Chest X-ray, AP view. Patient: 39 years old, sex M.
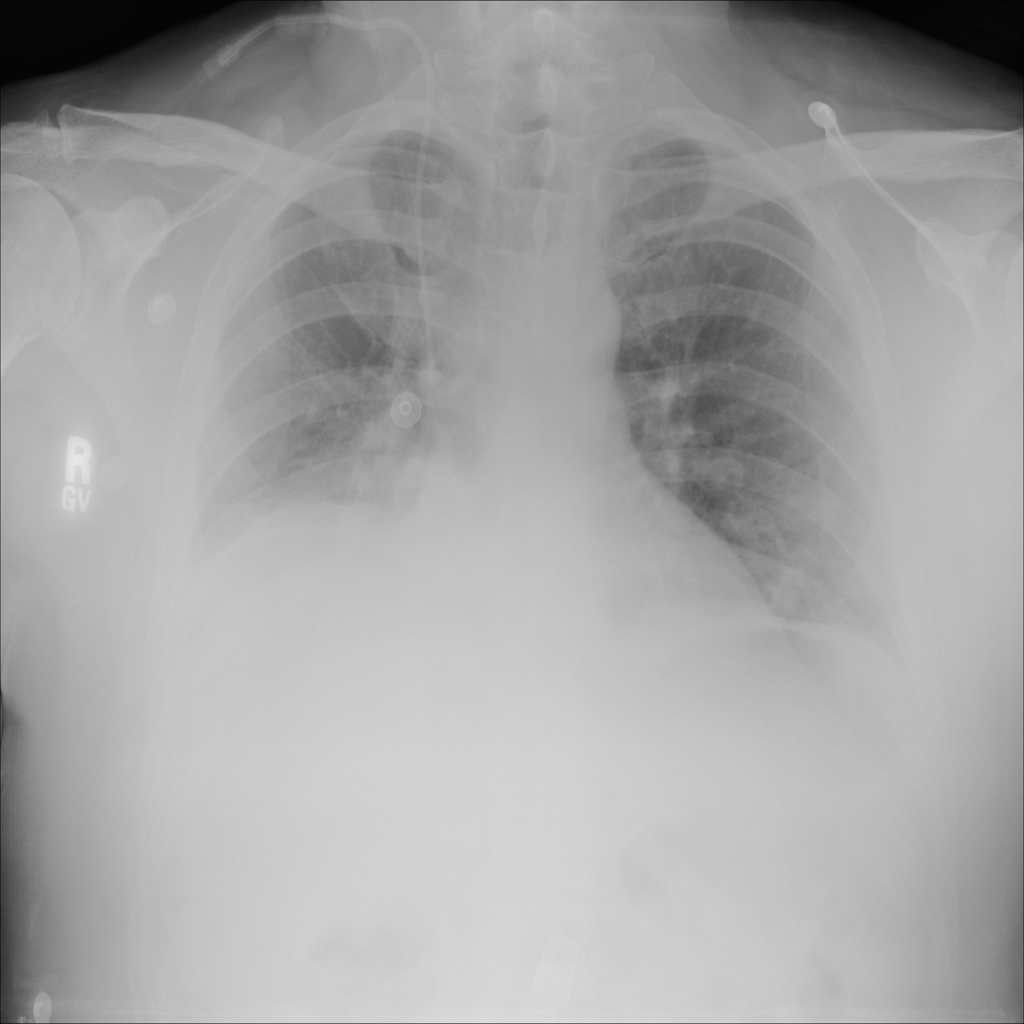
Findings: Effusion